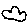
Label: cloud